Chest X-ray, AP view. Patient: 64 years old, sex F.
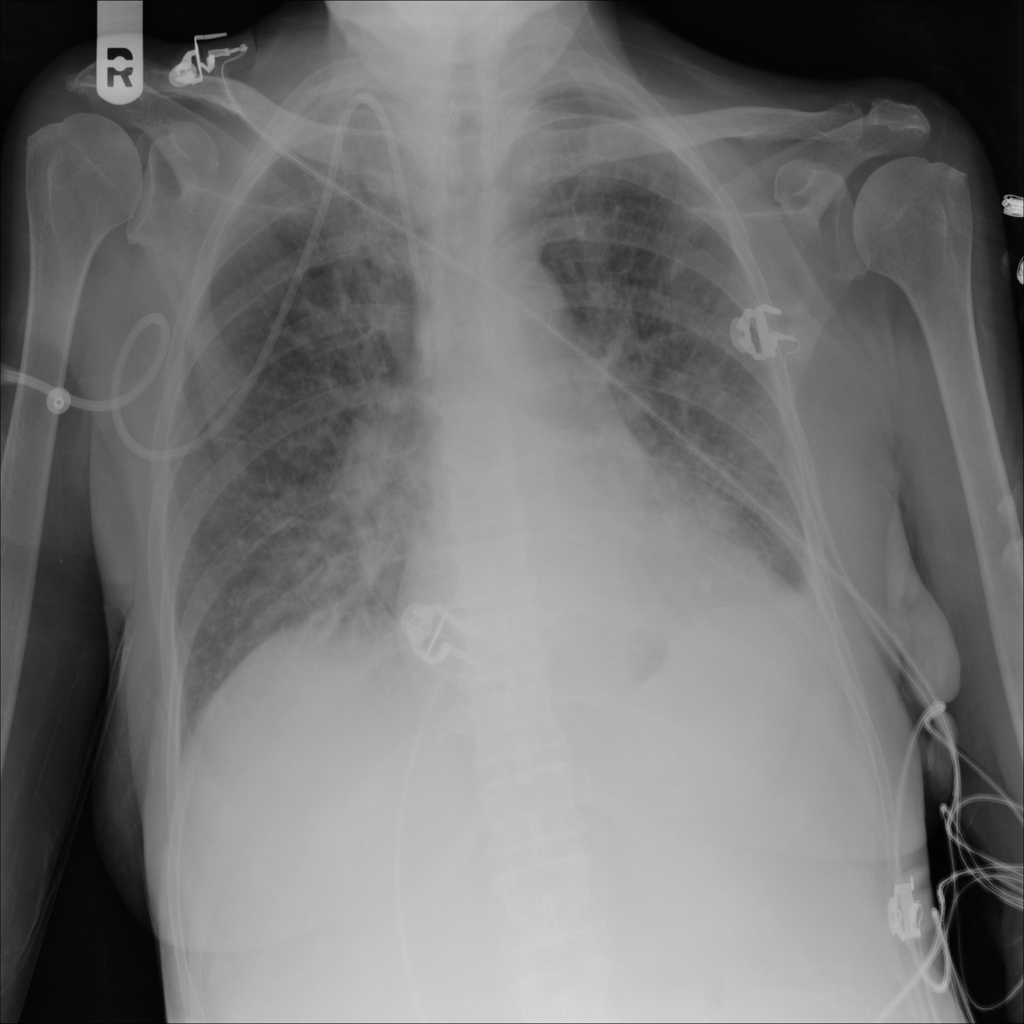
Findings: Infiltration